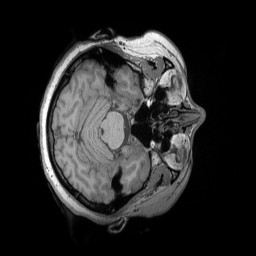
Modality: T1w
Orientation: axial
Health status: healthy